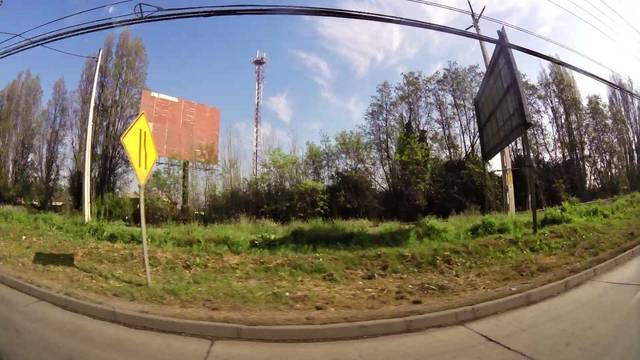
Region: Chile
Coordinates: -33.553, -70.795